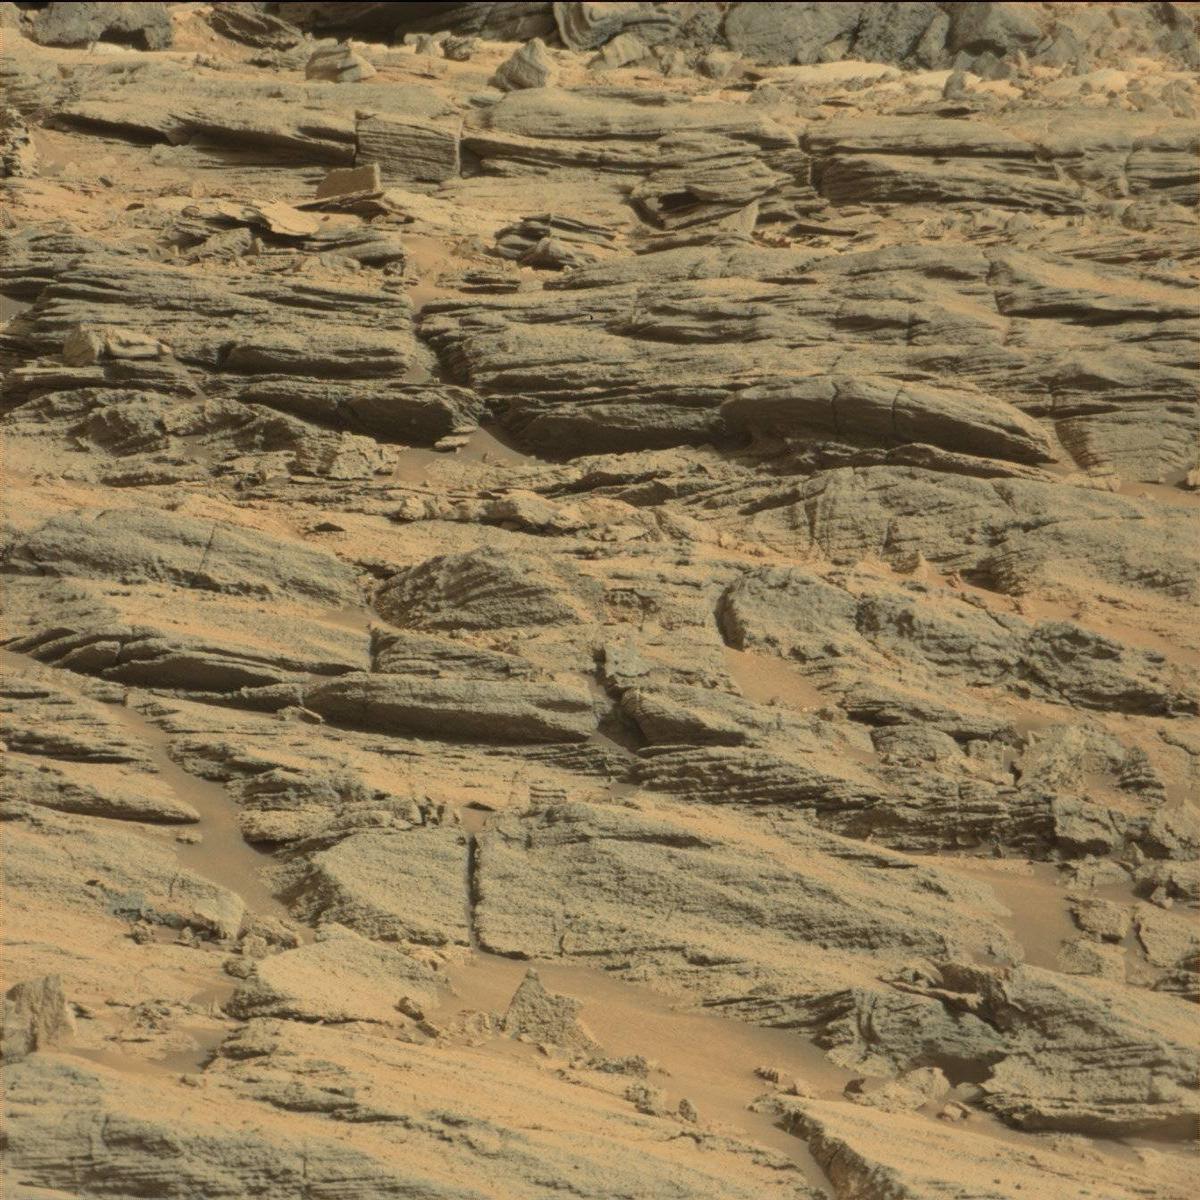
Terrain classes present: Bedrock, Sand / Soil